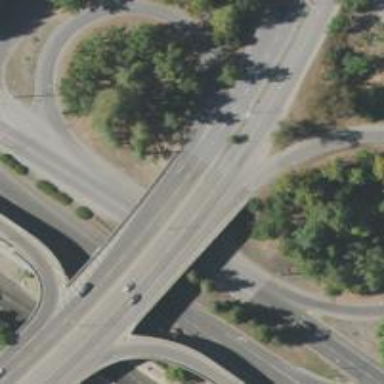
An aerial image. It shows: Primary link highway bridge with asphalt surface.